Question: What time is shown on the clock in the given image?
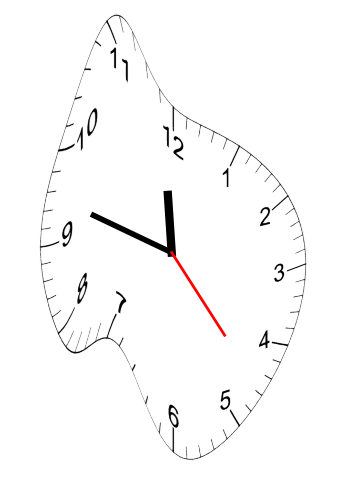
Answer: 11:47:23